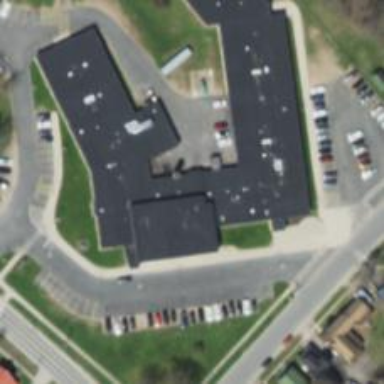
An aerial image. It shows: School.